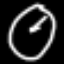
Label: clock